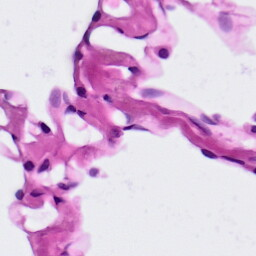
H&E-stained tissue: Lung